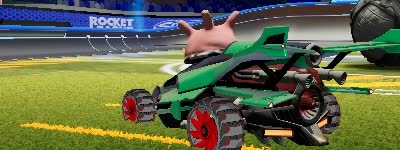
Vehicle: aftershock